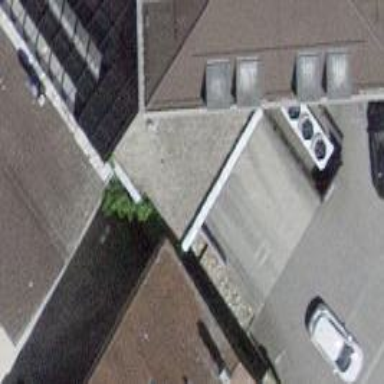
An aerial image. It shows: View of roof of building.